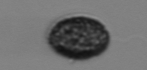
Label: Pseudochattonella_farcimen